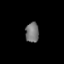
Tissue: skin
Cell type: Epithelial cells
Senescence score: 0.9276
Nuclear area (px): 265
Mean DAPI intensity: 117.925